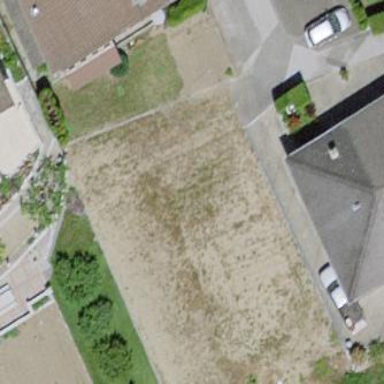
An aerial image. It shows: Garden that is leisure land.